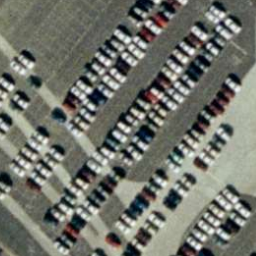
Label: parkinglot